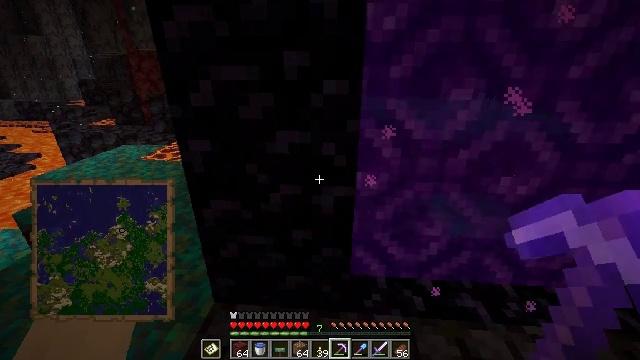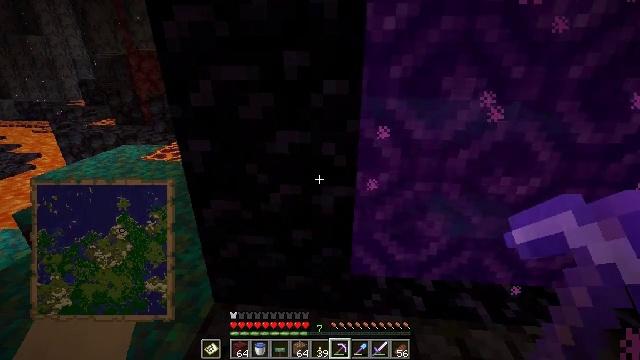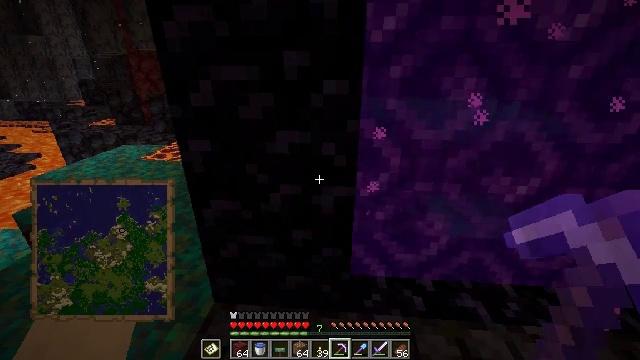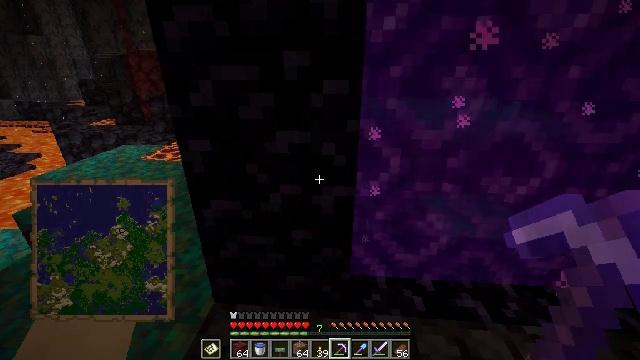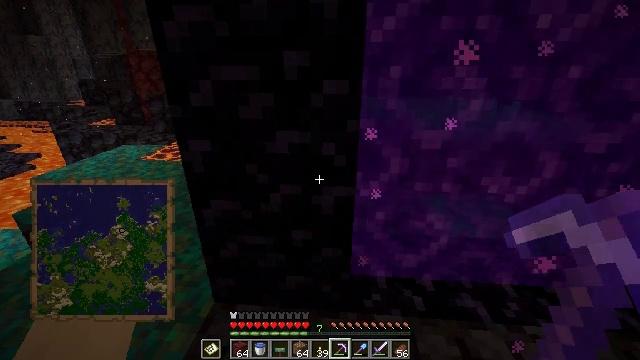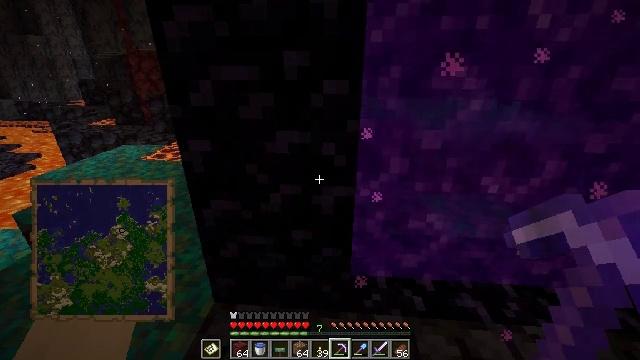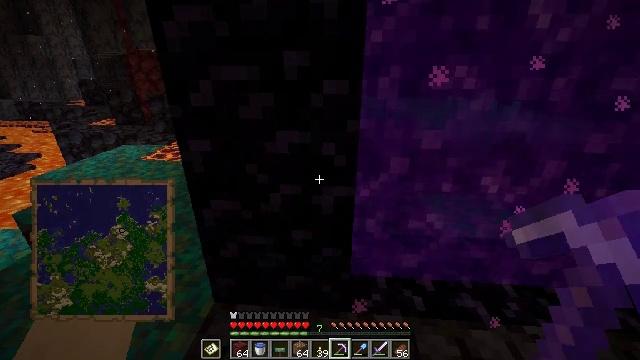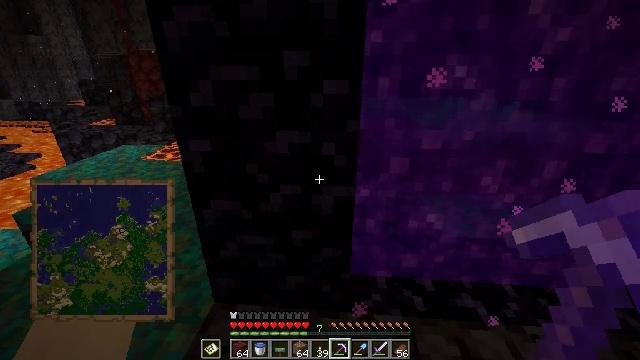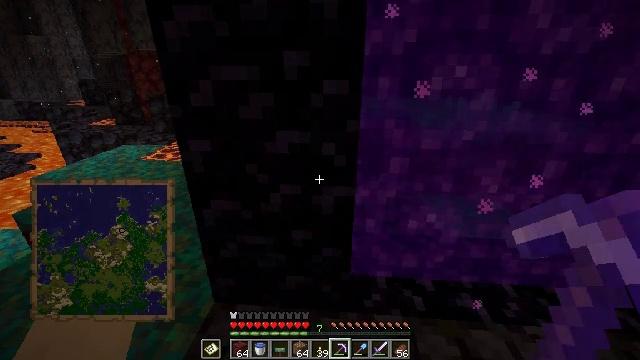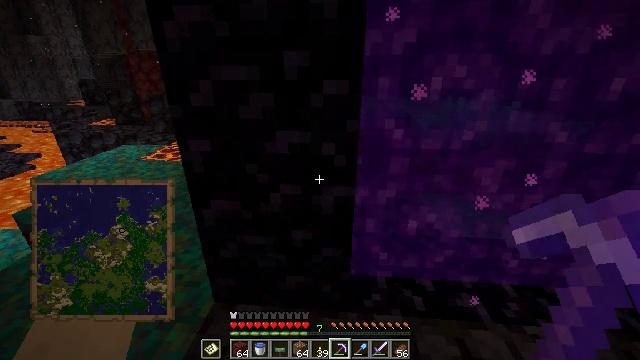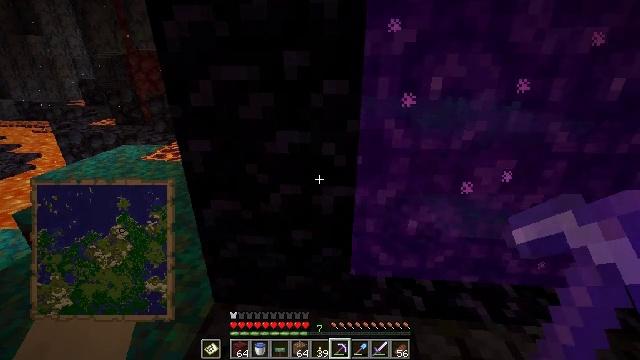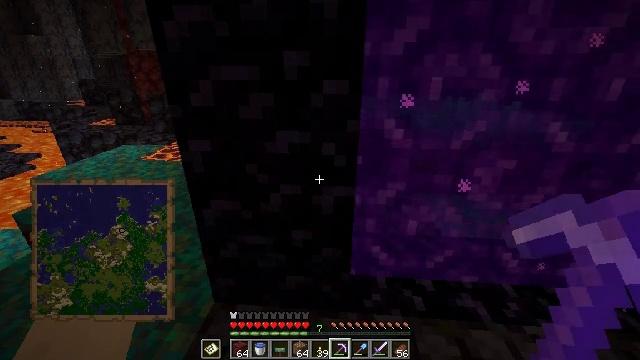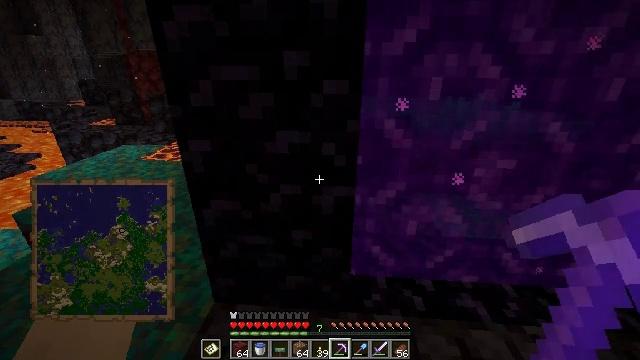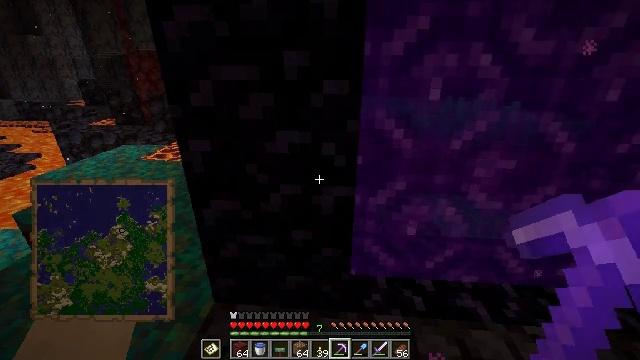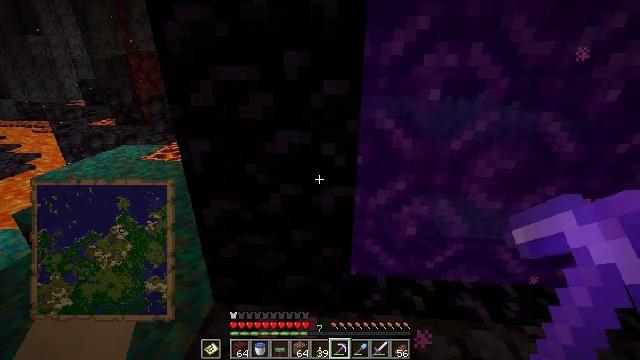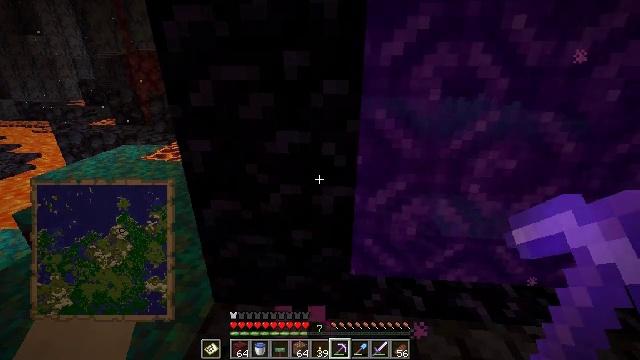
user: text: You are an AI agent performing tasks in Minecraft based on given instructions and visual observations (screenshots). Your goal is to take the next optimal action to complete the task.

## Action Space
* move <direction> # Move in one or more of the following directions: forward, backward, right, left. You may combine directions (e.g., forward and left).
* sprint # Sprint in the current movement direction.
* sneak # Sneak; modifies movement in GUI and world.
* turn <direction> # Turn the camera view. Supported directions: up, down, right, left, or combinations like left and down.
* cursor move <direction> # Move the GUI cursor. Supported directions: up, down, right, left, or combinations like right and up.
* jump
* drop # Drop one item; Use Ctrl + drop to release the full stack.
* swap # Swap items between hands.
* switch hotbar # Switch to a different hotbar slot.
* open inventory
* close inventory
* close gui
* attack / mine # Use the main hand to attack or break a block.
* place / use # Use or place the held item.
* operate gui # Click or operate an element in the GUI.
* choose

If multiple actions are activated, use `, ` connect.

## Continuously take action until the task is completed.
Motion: motion action
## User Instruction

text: Break the obsidian using a diamond or netherite pickaxe.
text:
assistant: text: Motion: no_op
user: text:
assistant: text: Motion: no_op
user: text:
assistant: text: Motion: no_op
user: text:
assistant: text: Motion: no_op
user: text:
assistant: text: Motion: no_op
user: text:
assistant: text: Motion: no_op
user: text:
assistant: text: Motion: no_op
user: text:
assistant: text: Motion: no_op
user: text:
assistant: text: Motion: no_op
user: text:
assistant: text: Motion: no_op
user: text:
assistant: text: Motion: no_op
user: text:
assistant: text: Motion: no_op
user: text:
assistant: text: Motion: no_op
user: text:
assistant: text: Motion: no_op
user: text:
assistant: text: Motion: no_op
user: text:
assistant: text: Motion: no_op
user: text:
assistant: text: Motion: no_op
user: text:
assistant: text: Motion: no_op
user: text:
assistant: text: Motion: no_op
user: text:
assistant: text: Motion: no_op
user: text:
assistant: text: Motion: no_op
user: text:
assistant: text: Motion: no_op
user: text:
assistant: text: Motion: no_op
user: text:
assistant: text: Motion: no_op
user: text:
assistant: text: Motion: no_op
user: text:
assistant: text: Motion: open inventory
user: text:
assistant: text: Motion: open inventory
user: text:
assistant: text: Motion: open inventory
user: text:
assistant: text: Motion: open inventory
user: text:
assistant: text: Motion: no_op